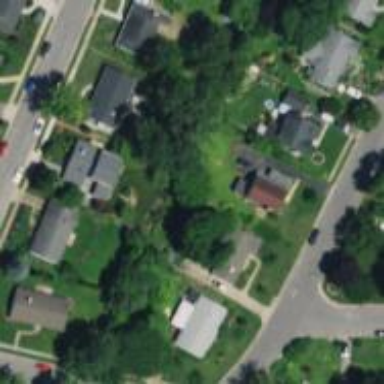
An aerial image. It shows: Neighborhood.